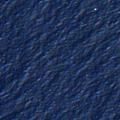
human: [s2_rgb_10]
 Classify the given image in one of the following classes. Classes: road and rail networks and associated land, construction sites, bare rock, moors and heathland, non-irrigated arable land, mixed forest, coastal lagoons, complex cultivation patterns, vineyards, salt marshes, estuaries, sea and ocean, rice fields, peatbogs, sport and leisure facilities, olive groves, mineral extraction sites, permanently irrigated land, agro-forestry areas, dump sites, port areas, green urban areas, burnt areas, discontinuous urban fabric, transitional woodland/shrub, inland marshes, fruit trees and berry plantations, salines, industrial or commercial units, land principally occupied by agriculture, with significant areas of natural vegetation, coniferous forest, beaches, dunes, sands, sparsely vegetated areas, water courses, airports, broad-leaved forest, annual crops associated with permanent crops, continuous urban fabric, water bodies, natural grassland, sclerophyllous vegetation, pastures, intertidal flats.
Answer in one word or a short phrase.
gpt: sea and ocean